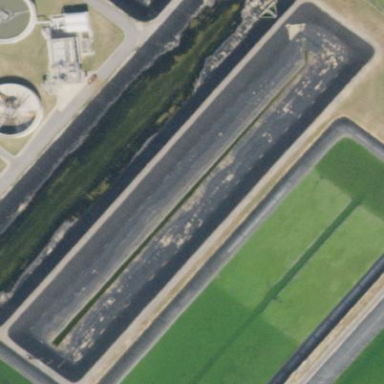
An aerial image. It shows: Image of wastewater.